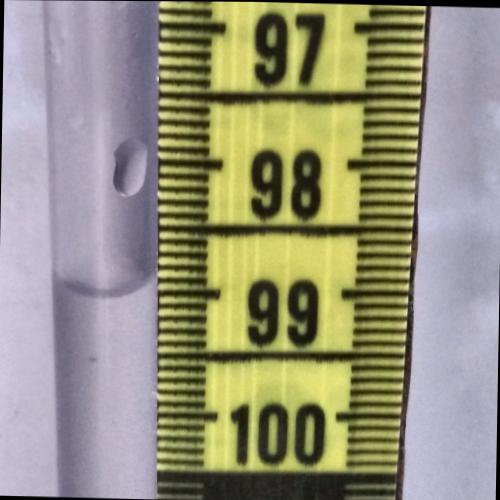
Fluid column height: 99.0 cm